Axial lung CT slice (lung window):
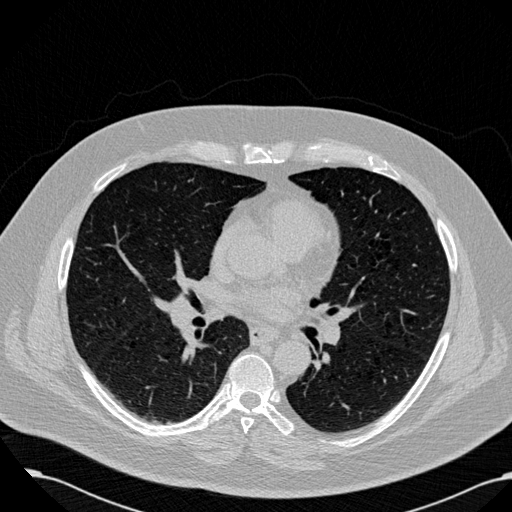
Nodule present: no